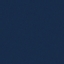
Land use / land cover: SeaLake